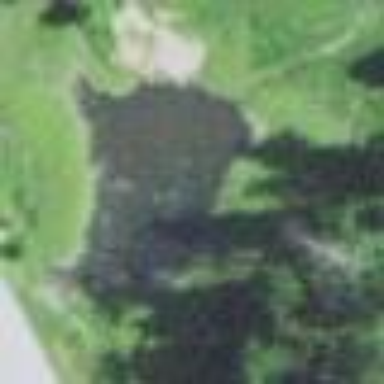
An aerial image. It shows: Pond surrounded by natural water.